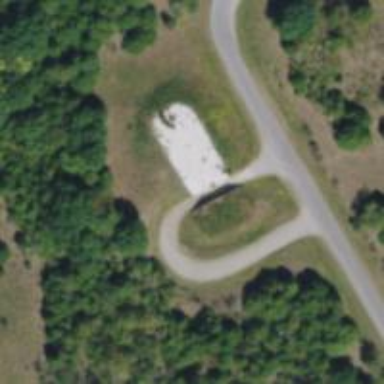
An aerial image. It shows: Military bunker.